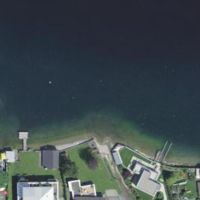
EUNIS habitat code: 14
Species observed at this site:
Larus michahellis